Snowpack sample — Snodgrass Mountain, Crested Butte, Colorado (2/4/25, 12:06 PM MST)
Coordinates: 38.923, -106.968
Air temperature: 35 °F
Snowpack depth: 80 cm
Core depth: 30 cm
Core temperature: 35.6 °F
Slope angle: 14°, slope face: 78°
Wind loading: low
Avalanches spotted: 0
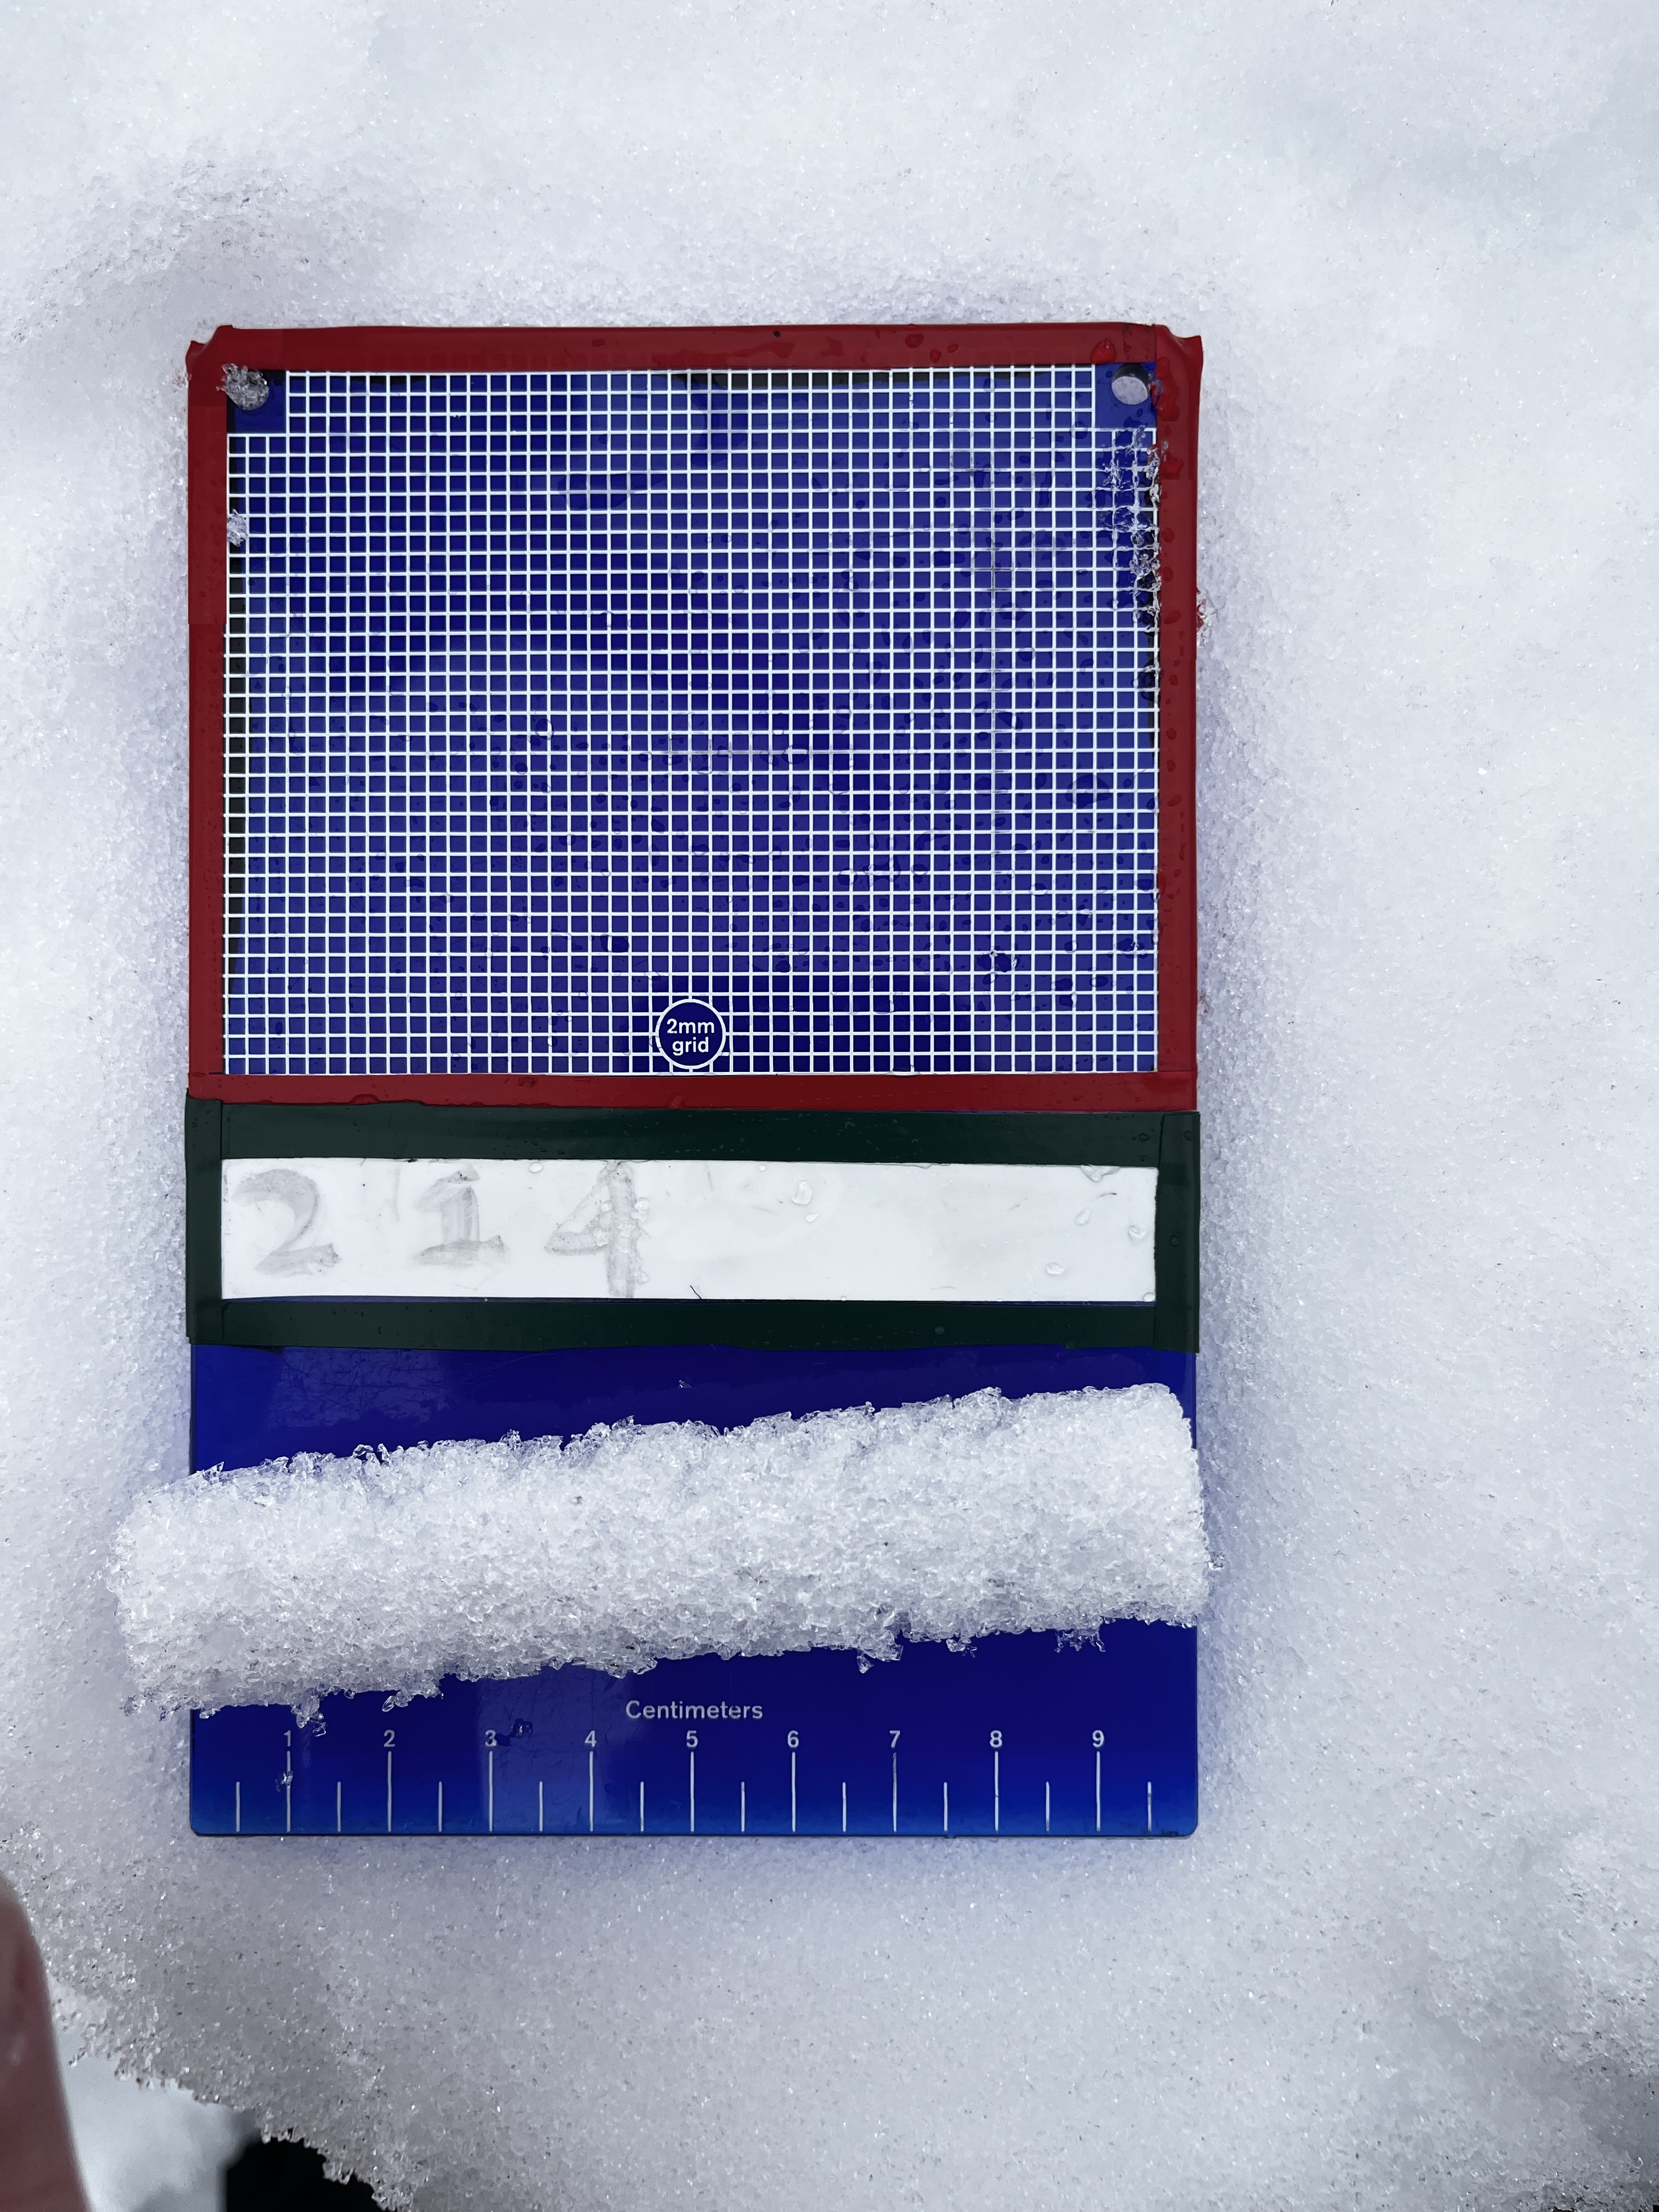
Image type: crystal_card
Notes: No avalanches nearby, unusually warm weather for the last month reported by residents, Collected 25 yards from treeline